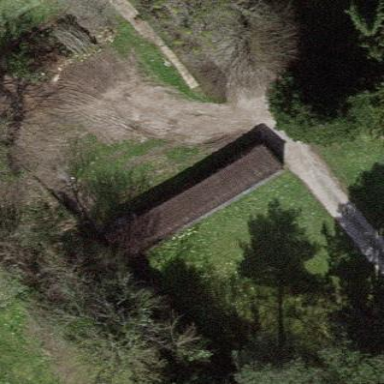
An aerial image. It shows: Shed.